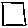
Label: square